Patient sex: M
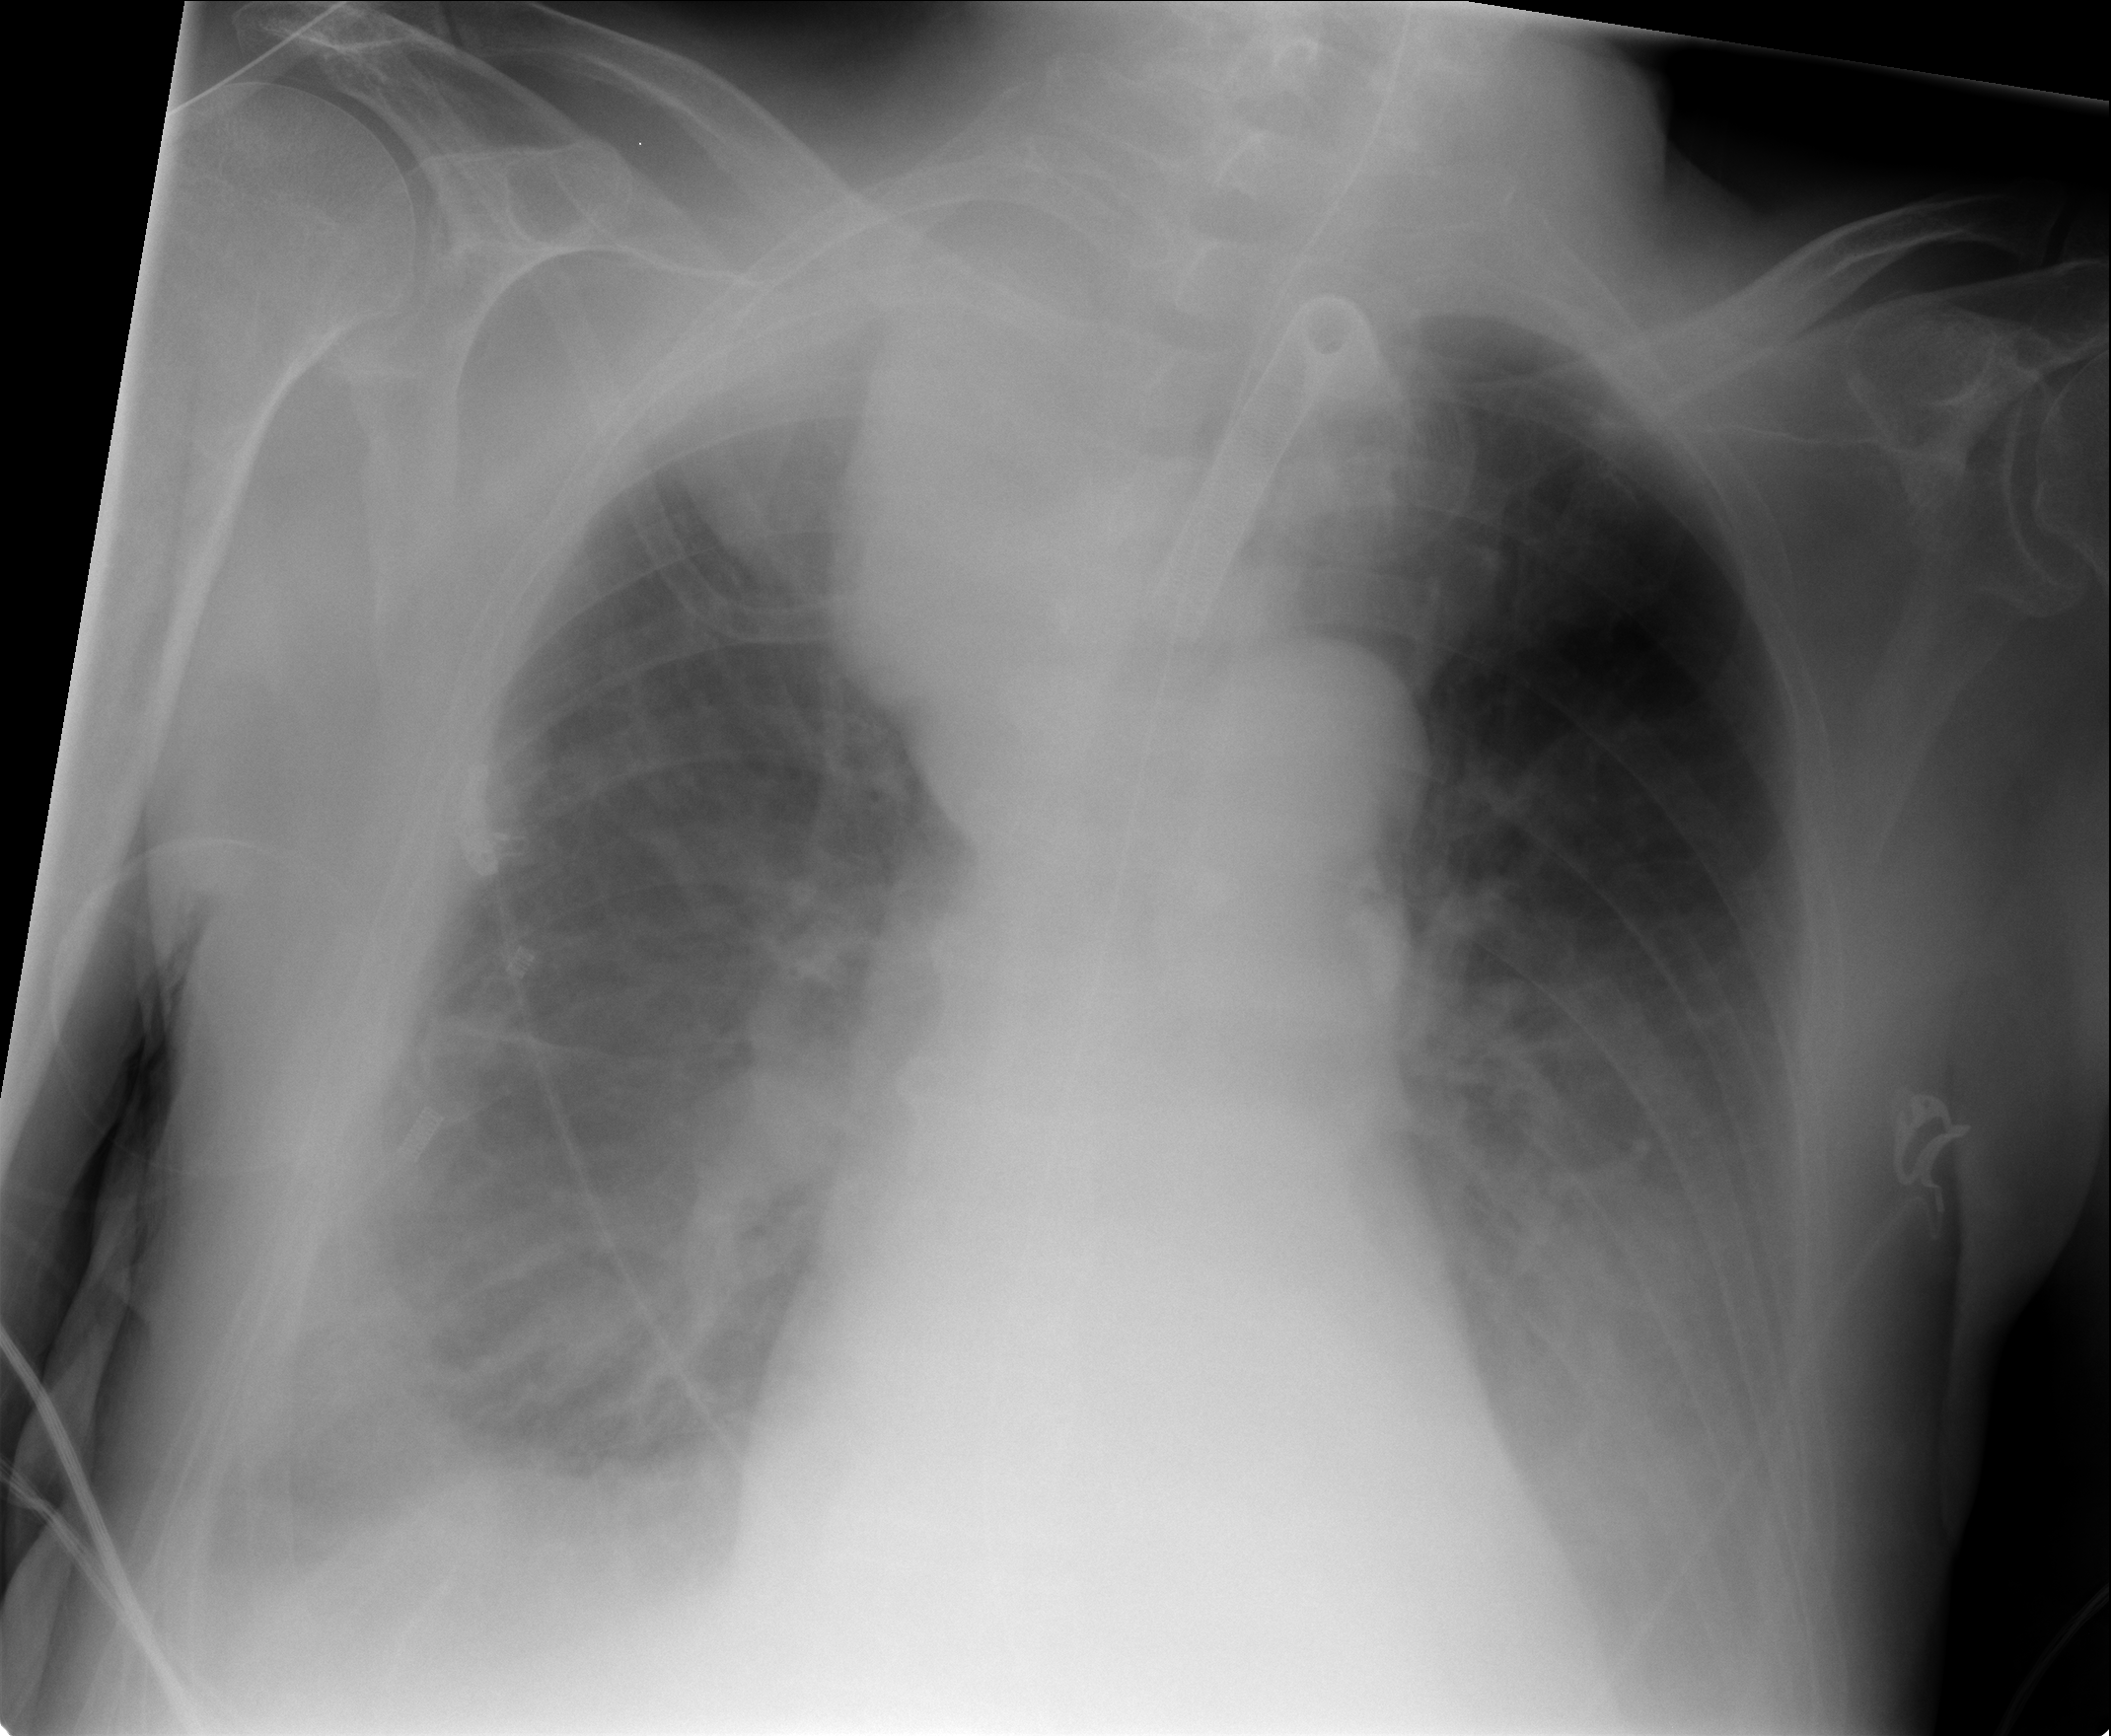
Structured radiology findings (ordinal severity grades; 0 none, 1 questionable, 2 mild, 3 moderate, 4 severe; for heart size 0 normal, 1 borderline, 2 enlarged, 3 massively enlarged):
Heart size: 0
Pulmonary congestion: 2
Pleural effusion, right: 2
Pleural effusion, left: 2
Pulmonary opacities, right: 0
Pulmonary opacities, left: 0
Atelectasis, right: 3
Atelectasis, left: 2